Question: I am trying to learn Chat app in flutter. For this I was retrieving list of chat from Firebase Real time database. According to my code, when i apply limit like this:
'''
_limit = 15;
final messageRtDatabaseReference =
FirebaseDatabase.instance.reference().child("messages");
StreamBuilder( stream: messageRtDatabaseReference
.child(widget.groupChatId).limitToLast(_limit).onValue,
builder: (context, dataSnapShot) {
if (dataSnapShot.hasData) {
DataSnapshot snapshot = dataSnapShot.data.snapshot;
Map data = snapshot.value;
List list = [];
if (data == null) {
return Scaffold(
backgroundColor: Colors.white,
body: Center(child: Text("")),
);
} else {
data.forEach((index, data) => list.add({"key":index,...data}));
list.sort((b, a) {
return a["timeStamp"].compareTo(b["timeStamp"]);
})
'''
(widget.groupChatId) is pass from different class as parameter, I printed it and it is working fine
My list did not retrieve properly when list objects exceed from 15 as I show in code i set limit to 15. It skip some data from the list. For example if I have 5 messages or five entries in list, so it will show 1st, 3rd, 4th, other 2nd and 5th will be missed. In contrast, when I remove limit like this:
'''
StreamBuilder( stream: messageRtDatabaseReference
.child(widget.groupChatId).onValue,
builder: (context, dataSnapShot) {
if (dataSnapShot.hasData) {
DataSnapshot snapshot = dataSnapShot.data.snapshot;
Map data = snapshot.value;
List list = [];
if (data == null) {
return Scaffold(
backgroundColor: Colors.white,
body: Center(child: Text("")),
);
} else {
data.forEach((index, data) => list.add({"key": index,...data}));
list.sort((b, a) {
return a["timeStamp"].compareTo(b["timeStamp"]);
})
'''
All the list load accurately without missing any slot.
Database Image:

Any one knew why is that? I am trying for like 5 hours but did not get the solution. Thanks :)
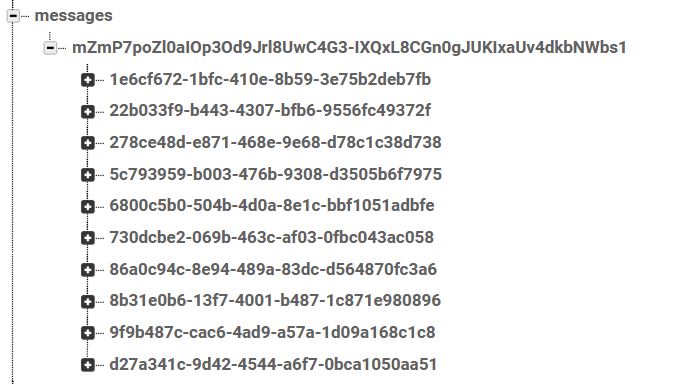
Answer: It's hard to be certain without seeing your actual data, but I think you might be getting the "wrong" results because you're not specifying what to order the data on in:
'''
StreamBuilder( stream: messageRtDatabaseReference
.child(widget.groupChatId).limitToLast(_limit).onValue,
'''
Since you're reordering on 'timeStamp', you'll actually want to order the query on that:
'''
StreamBuilder( stream: messageRtDatabaseReference
.child(widget.groupChatId).orderByChild("timeStamp".limitToLast(_limit).onValue,
'''
---
Ideally you shouldn't have to re-order the results in your code, since Firebase already returns them in the correct order this way. But when you convert the messages into a map with 'Map data = snapshot.value' all information about the order it lost.
You'll want to get the results from the snapshot in the correct order with 'snapshot.value.values' (if I recall correctly).